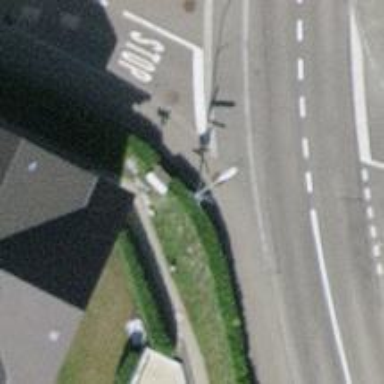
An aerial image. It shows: Power street cabinet.